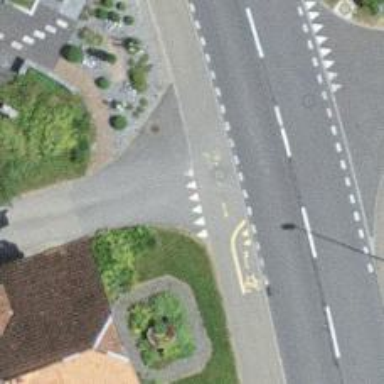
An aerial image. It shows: Road with "give way" sign.